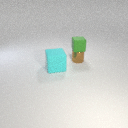
small brown metal cylinder below small green rubber cube